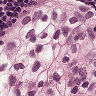
Metastatic tissue present: yes